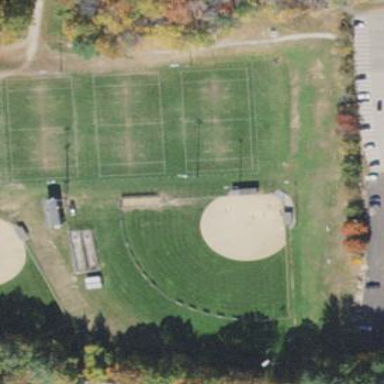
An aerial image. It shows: Grass pitch used for American football and lacrosse.